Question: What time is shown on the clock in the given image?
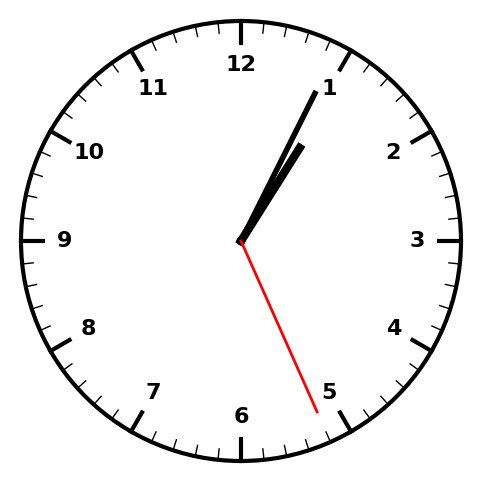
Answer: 01:04:26